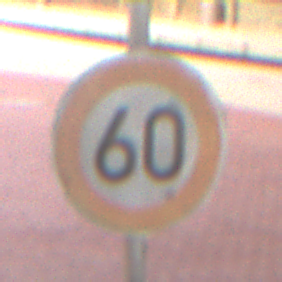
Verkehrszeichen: Geschwindigkeit60
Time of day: Night
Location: Outdoor (Urban)
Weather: PartlyCloudy
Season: NotSpecified
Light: Artificial